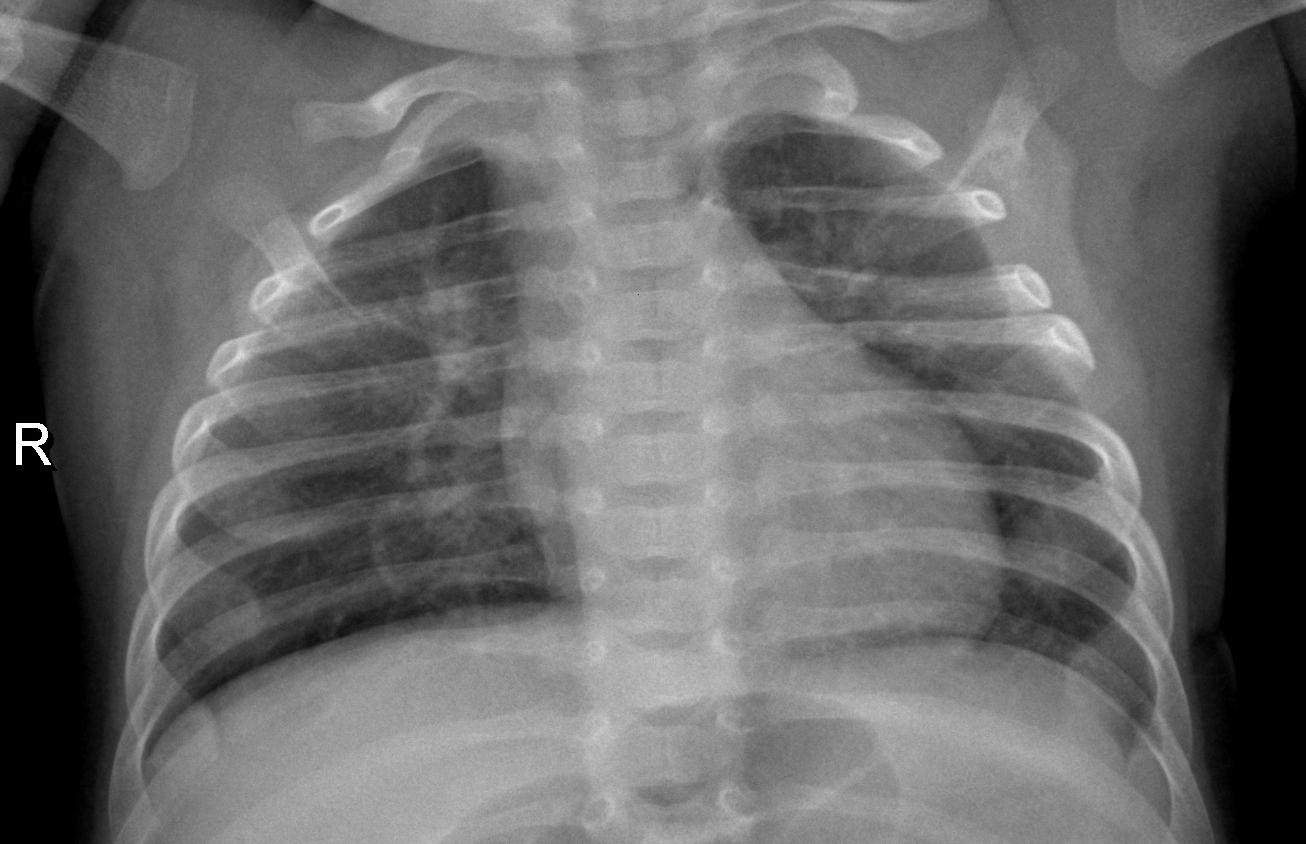
Diagnosis: PNEUMONIA